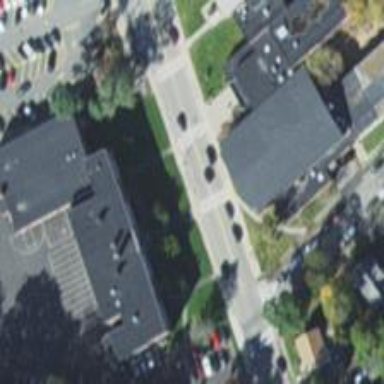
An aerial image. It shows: School building.